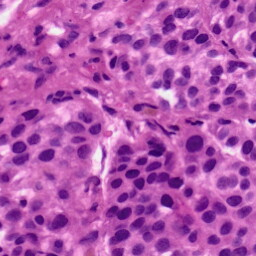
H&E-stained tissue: Skin